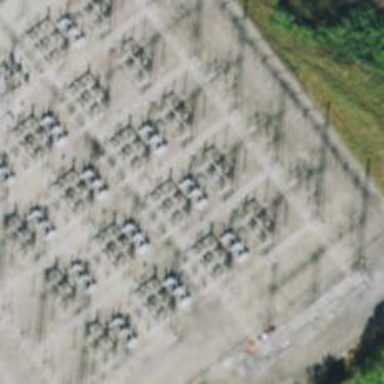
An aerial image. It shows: Switch for power supply.